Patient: sex M, age 78
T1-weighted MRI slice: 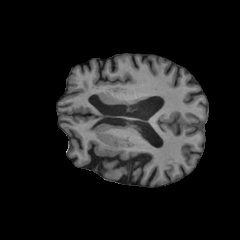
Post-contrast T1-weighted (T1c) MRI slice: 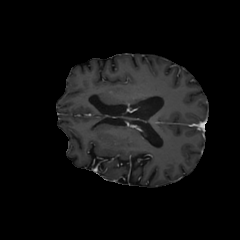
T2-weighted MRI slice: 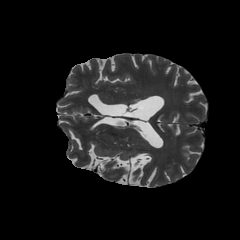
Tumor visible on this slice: no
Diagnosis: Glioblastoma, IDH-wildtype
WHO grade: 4